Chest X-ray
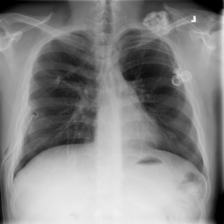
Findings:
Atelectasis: negative
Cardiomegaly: negative
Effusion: negative
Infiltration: negative
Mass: positive
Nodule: negative
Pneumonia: negative
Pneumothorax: negative
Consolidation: negative
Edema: negative
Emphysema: negative
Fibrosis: negative
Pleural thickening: negative
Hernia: negative